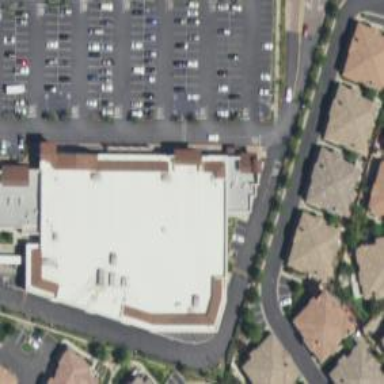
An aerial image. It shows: Supermarket.